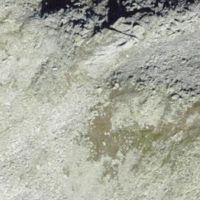
EUNIS habitat code: 48
Species observed at this site:
Geum montanum